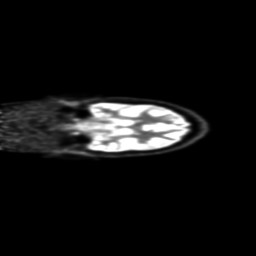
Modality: PET
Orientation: coronal
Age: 36
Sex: female
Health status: ill